Interaction volume radius: 5 \u00c5
Interaction volume height: 30 \u00c5
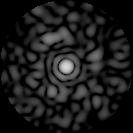
Disorder parameter: 0.8303